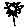
Label: flower